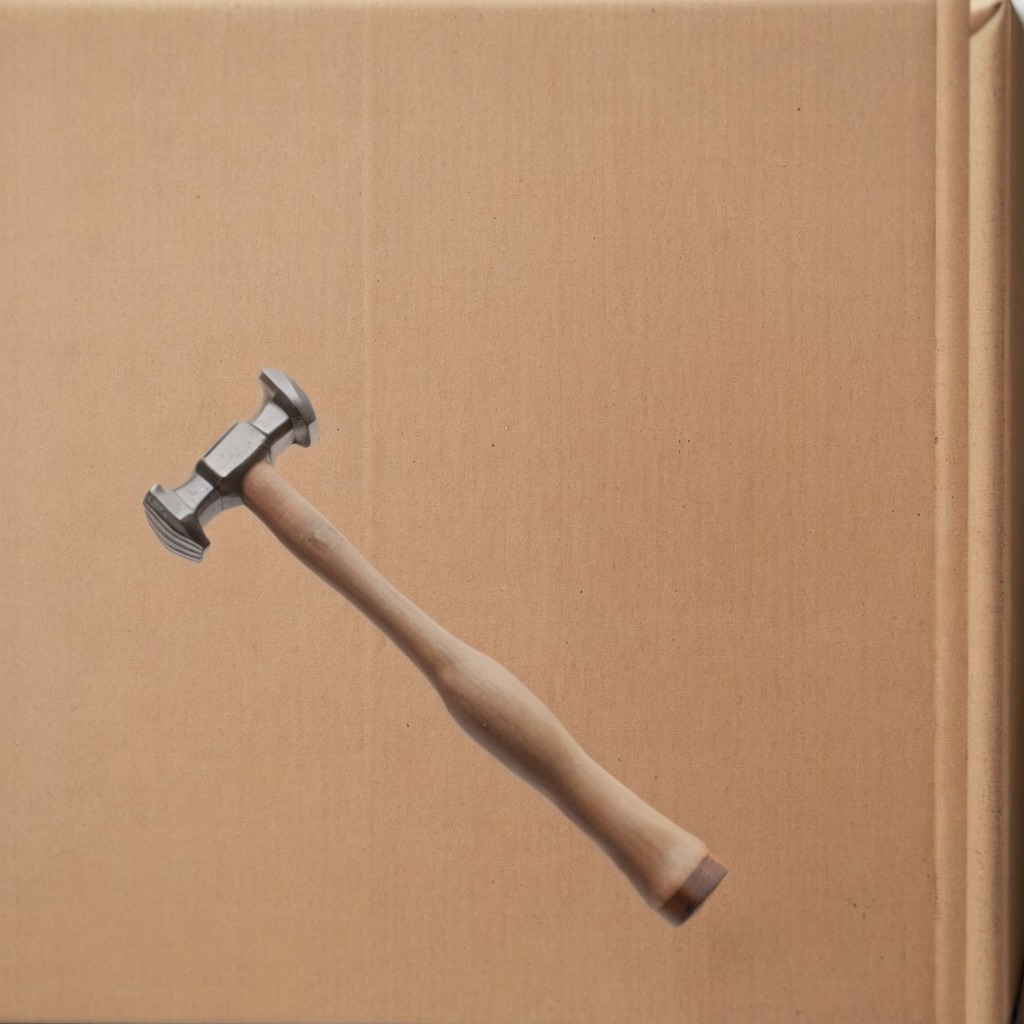
A hammer is lying on the cardboard box surface in an outdoor workshop during daytime bright natural light soft shadows slightly creased but